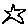
Label: star